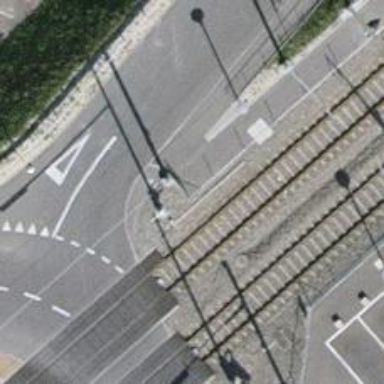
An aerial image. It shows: Guard rail.